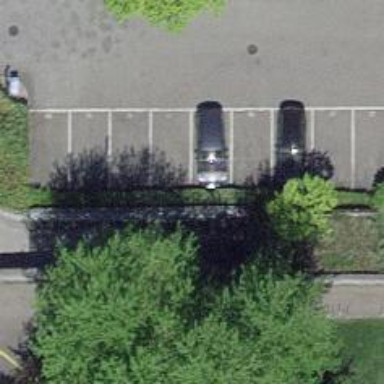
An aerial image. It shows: Parking entrance.